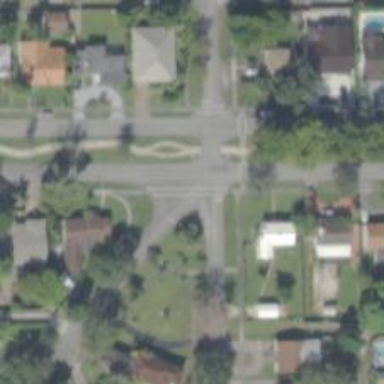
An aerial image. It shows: Marked road crossing.